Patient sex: M
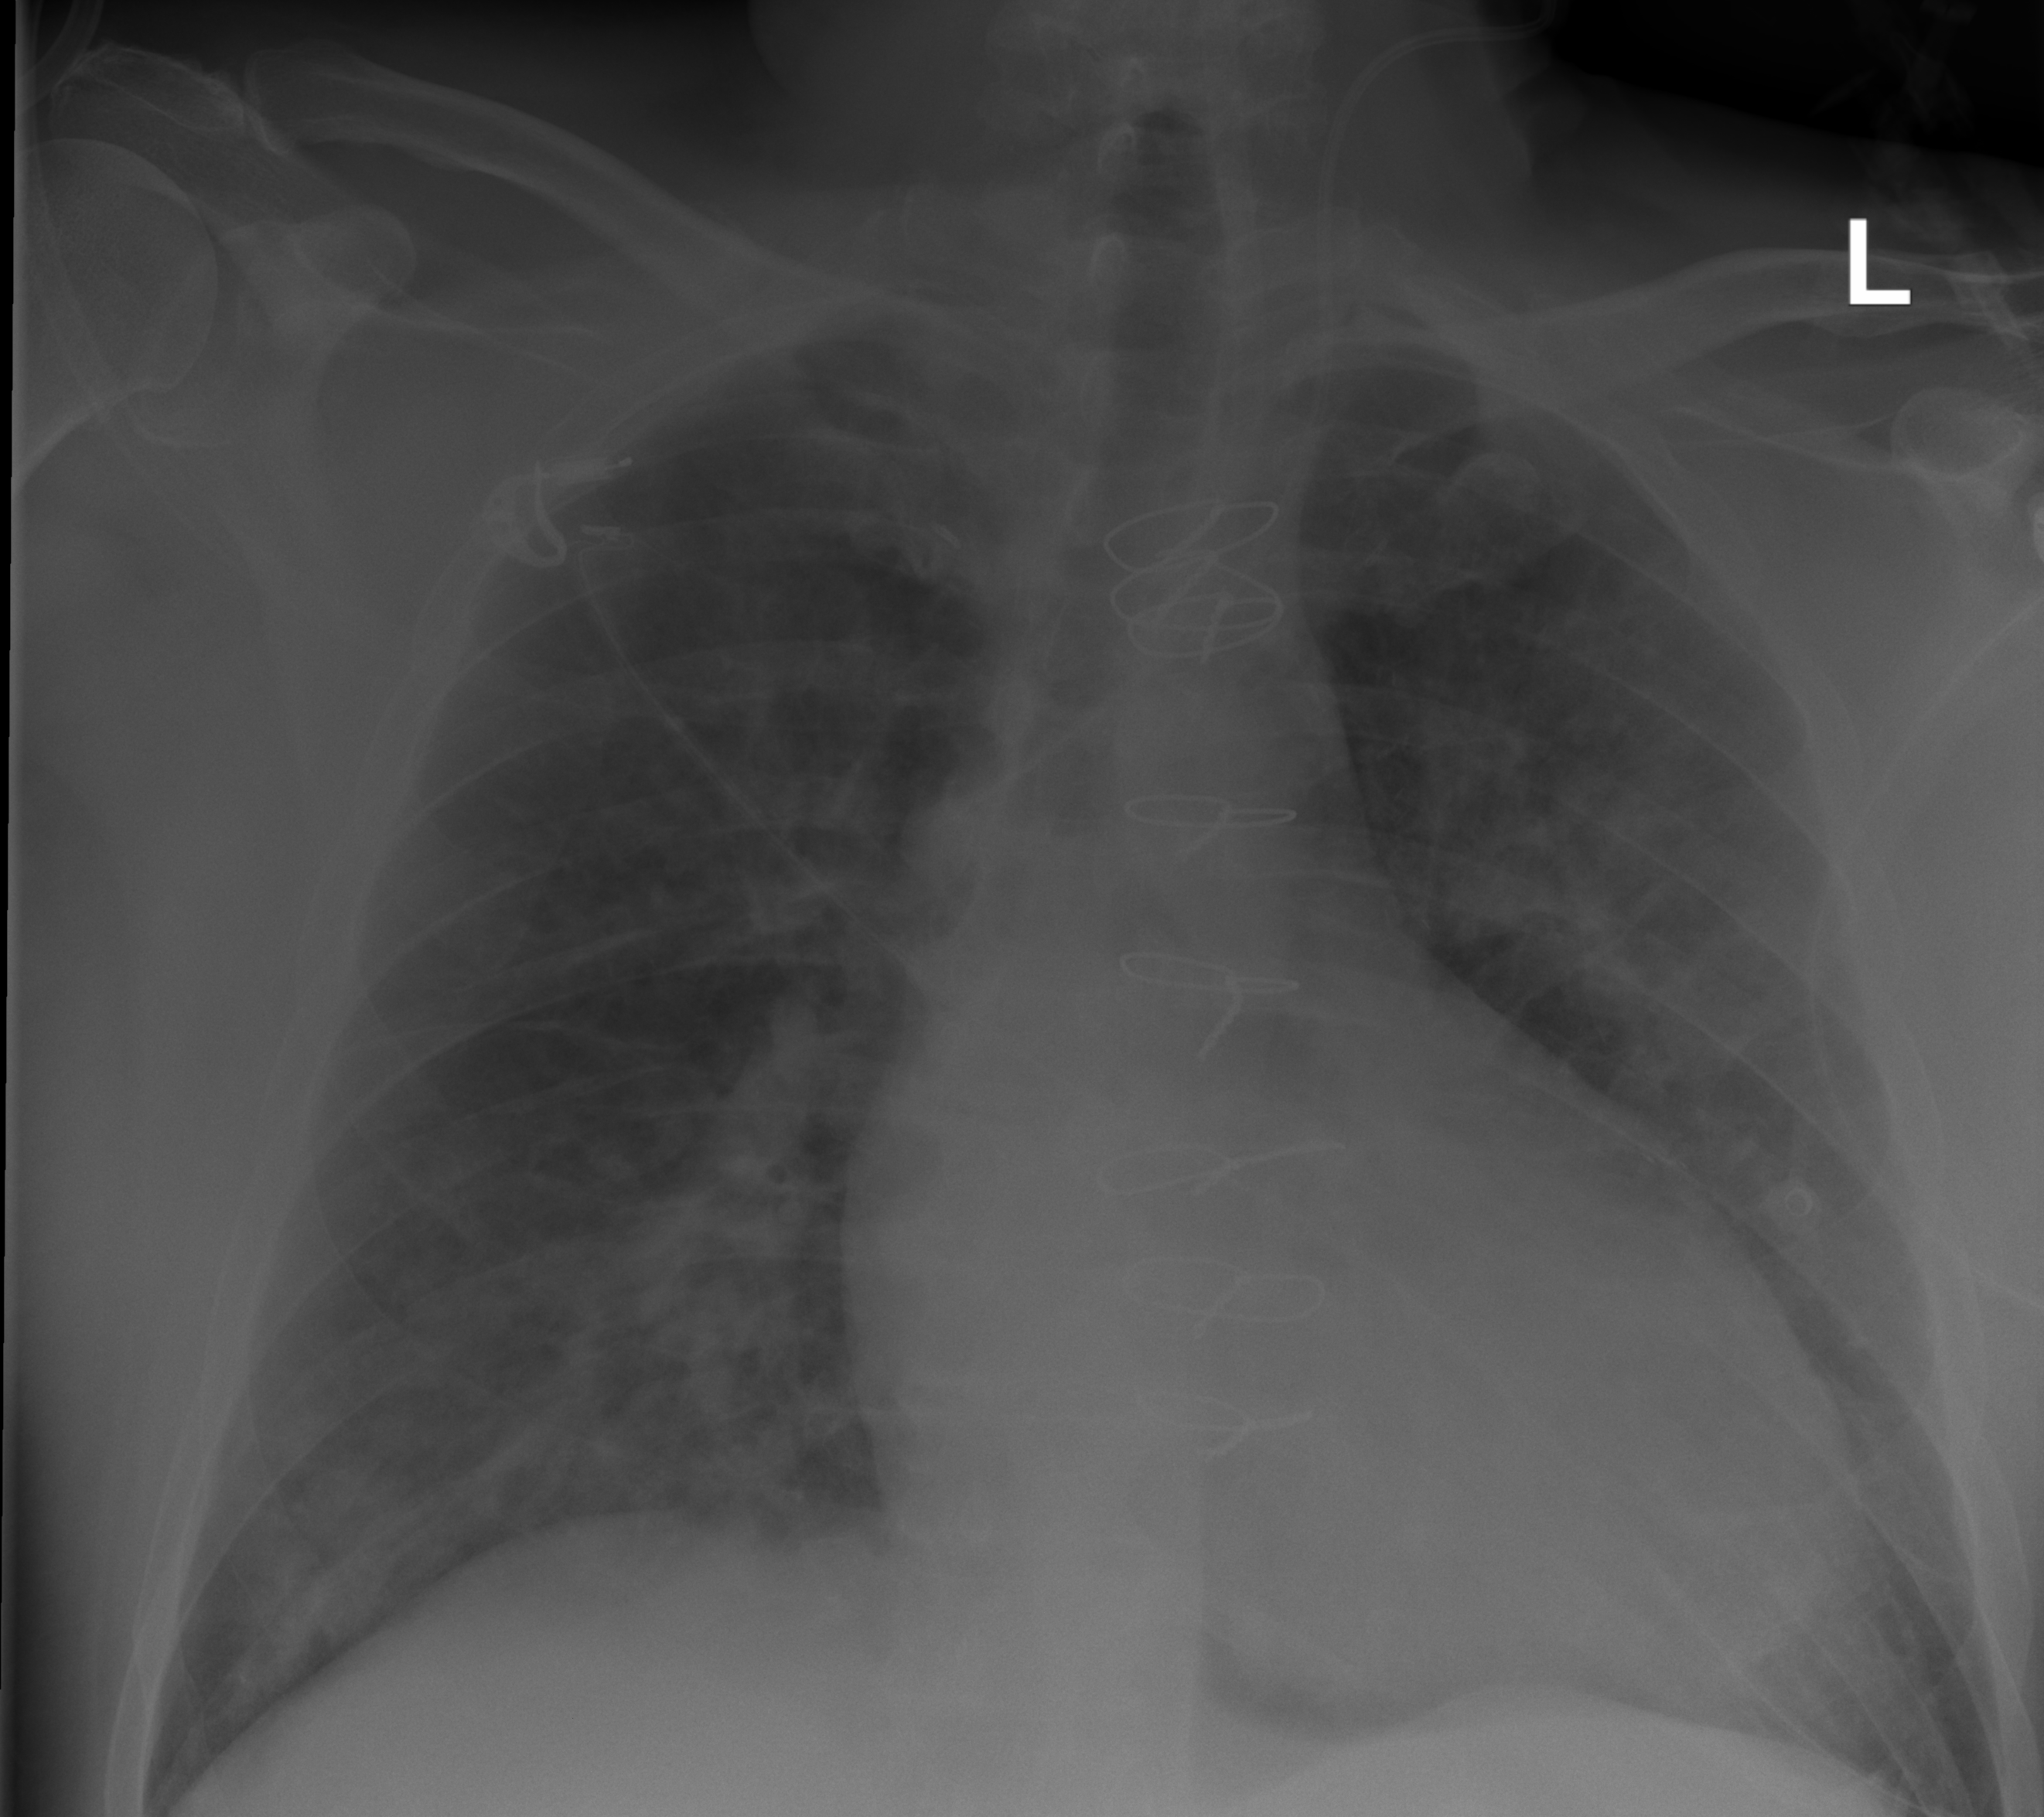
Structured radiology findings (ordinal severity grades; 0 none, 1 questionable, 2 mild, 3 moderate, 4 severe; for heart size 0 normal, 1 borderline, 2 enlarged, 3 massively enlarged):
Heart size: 2
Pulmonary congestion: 2
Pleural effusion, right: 0
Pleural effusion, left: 0
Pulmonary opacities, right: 2
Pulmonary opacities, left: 2
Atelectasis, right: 2
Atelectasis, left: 2